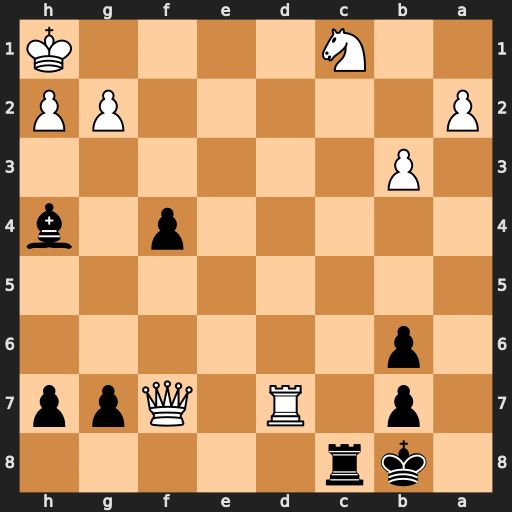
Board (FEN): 1kr5/1p1R1Qpp/1p6/8/5p1b/1P6/P5PP/2N4K
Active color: b
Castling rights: -
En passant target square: -
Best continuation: Rxc1+ Rd1 Rxd1#